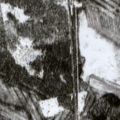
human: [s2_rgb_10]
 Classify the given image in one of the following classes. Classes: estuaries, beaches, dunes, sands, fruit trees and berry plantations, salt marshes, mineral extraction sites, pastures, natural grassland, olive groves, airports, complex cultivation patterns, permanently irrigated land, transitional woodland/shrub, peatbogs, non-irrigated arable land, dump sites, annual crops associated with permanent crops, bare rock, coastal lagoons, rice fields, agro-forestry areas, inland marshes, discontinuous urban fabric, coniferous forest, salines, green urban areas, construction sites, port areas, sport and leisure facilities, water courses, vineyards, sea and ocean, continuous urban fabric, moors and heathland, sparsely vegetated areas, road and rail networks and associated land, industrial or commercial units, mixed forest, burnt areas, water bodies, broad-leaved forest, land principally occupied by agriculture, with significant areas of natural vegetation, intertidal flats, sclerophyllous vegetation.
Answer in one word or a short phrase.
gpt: coniferous forest, transitional woodland/shrub, peatbogs